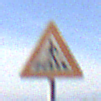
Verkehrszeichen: FussgaengerueberwegRechts
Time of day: MorningAfternoon
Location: Outdoor (RoadRail)
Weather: PartlyCloudy
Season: NotSpecified
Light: Natural